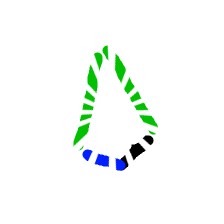
Shape: kite